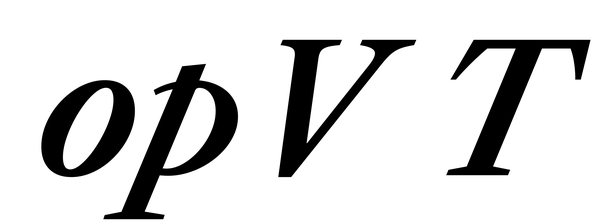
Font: LibreCaslonText-Italic_SemiBold_Italic